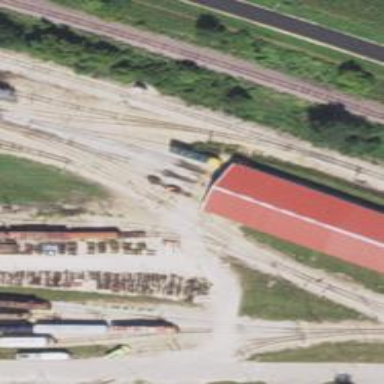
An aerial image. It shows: Railway yard with preserved rail tunnel building passage.